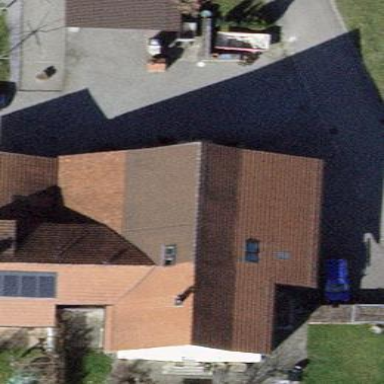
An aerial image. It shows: Gabled roof adorns the apartments building.